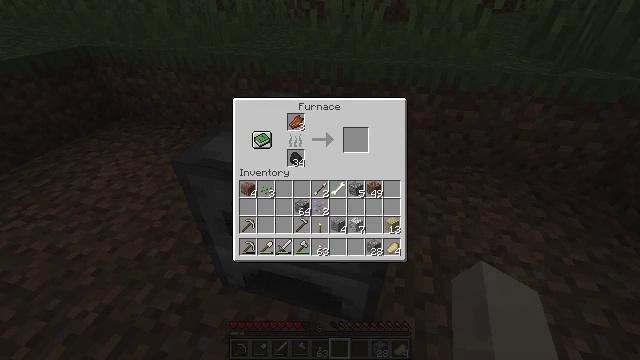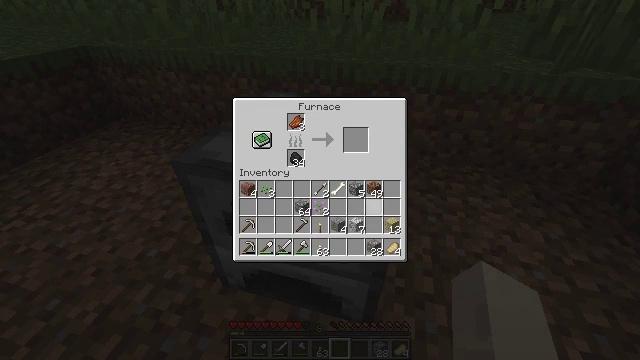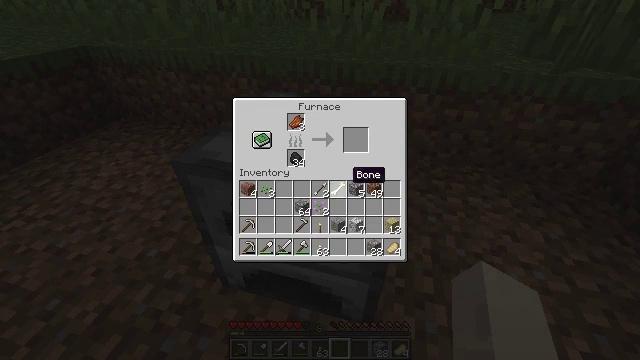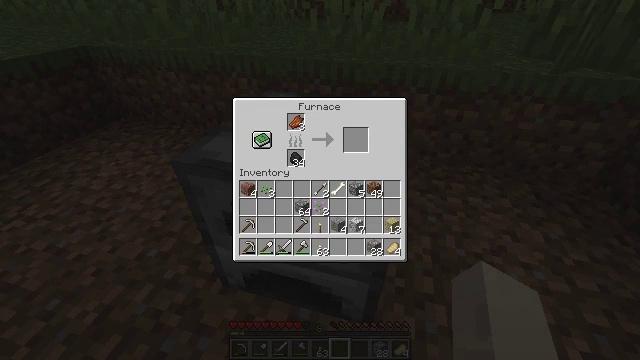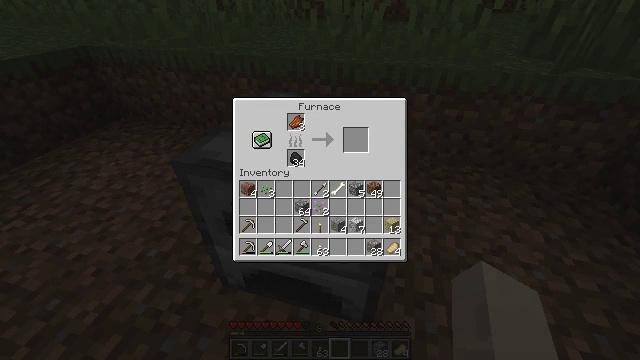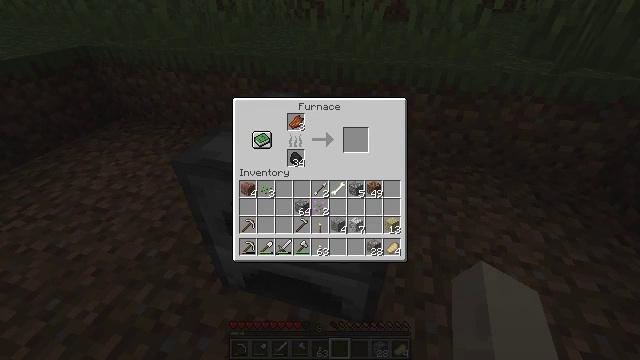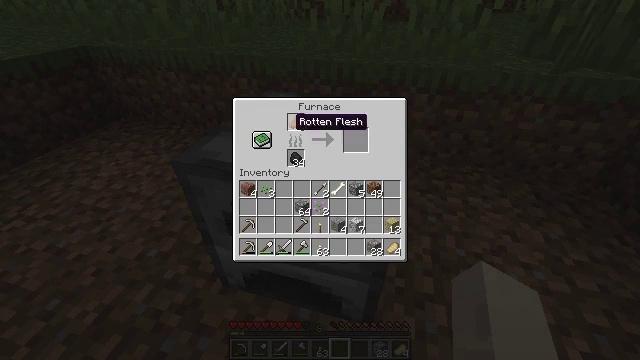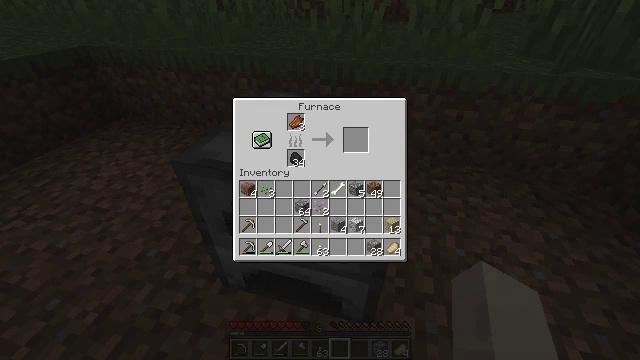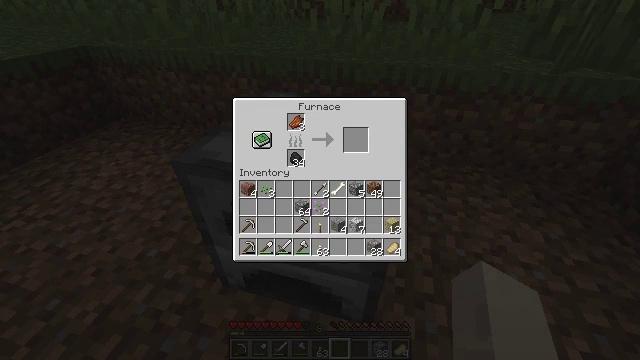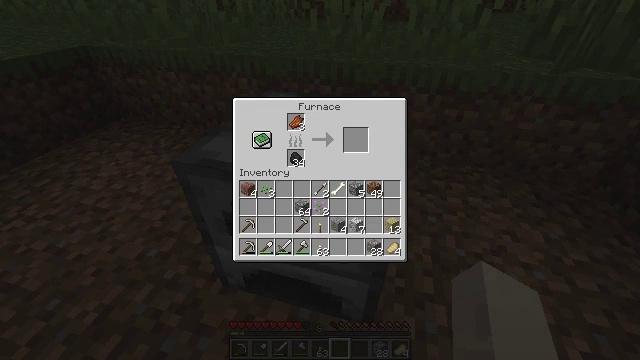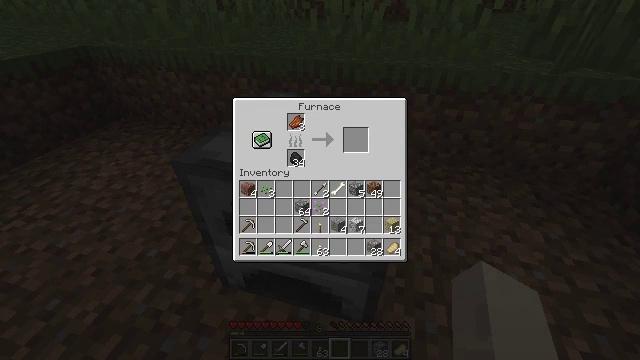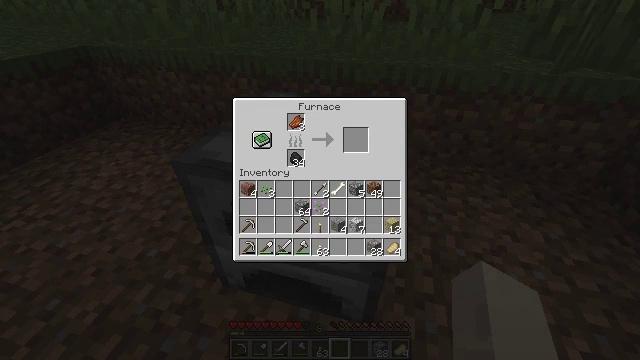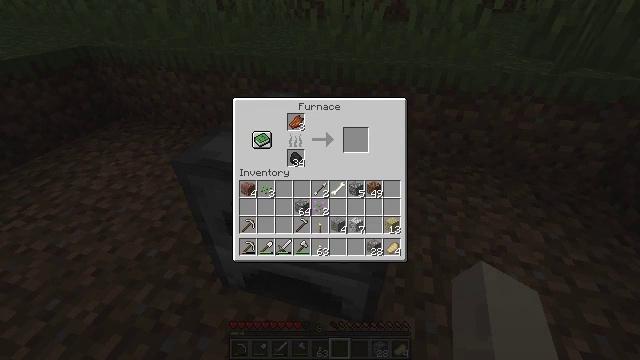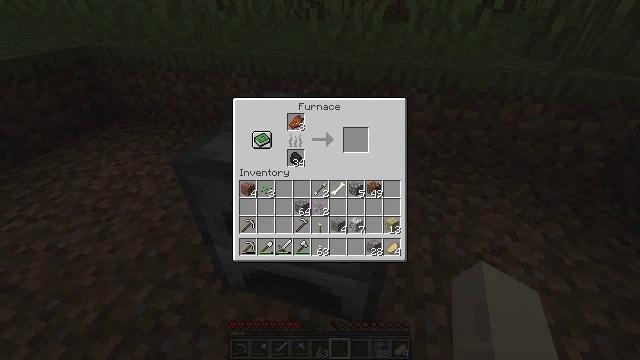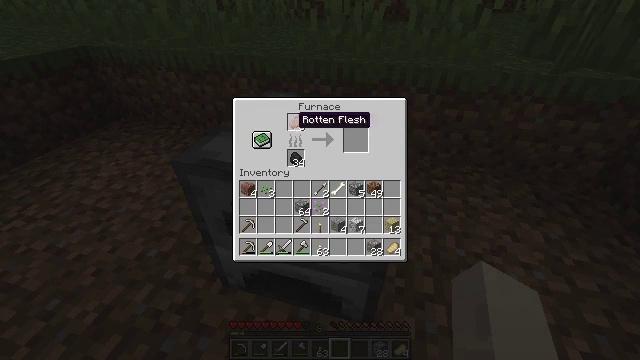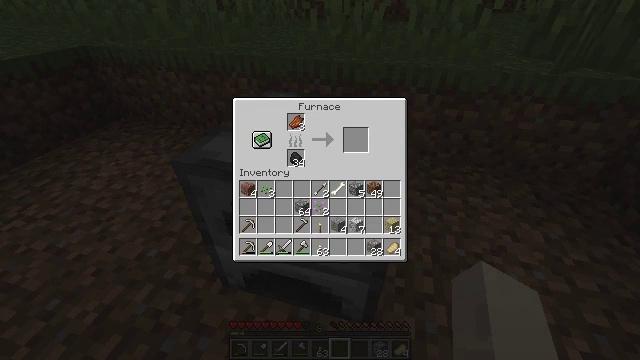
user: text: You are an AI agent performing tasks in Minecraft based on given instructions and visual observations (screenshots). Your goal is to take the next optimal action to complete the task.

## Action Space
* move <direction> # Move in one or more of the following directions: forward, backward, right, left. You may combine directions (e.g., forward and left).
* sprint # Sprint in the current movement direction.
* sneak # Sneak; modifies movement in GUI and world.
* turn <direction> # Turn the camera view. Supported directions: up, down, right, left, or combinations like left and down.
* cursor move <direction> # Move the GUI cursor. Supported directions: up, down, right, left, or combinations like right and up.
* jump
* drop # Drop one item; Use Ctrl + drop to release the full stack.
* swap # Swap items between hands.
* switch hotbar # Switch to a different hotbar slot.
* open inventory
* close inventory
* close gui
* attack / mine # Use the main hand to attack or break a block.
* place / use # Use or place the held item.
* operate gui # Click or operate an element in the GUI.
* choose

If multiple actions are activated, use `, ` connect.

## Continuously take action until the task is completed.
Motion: motion action
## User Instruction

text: Mine the grass in the plains.
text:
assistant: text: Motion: cursor move left and up
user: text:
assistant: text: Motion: cursor move left and up
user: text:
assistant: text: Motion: cursor move left and up
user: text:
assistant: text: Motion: cursor move left and up
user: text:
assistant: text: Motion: cursor move left and up
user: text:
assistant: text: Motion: no_op
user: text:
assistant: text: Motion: no_op
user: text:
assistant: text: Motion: no_op
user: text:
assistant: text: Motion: no_op
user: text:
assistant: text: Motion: no_op
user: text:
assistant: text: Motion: no_op
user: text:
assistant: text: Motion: no_op
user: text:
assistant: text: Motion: no_op
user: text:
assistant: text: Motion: no_op
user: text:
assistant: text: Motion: operate gui
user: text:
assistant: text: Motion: operate gui
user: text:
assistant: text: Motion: operate gui
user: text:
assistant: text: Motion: no_op
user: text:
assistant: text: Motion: cursor move right and down
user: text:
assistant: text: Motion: cursor move right and down
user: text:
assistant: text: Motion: cursor move right and down
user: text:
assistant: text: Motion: cursor move right and down
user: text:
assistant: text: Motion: cursor move right and down
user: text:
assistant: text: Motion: cursor move right
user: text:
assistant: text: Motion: no_op
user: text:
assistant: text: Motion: no_op
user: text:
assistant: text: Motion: no_op
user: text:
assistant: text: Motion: no_op
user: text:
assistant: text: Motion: no_op
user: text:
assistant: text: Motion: no_op